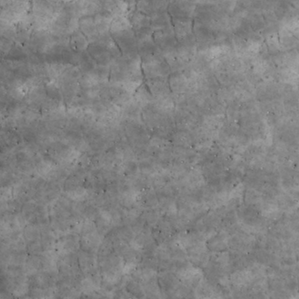
Label: non_frost